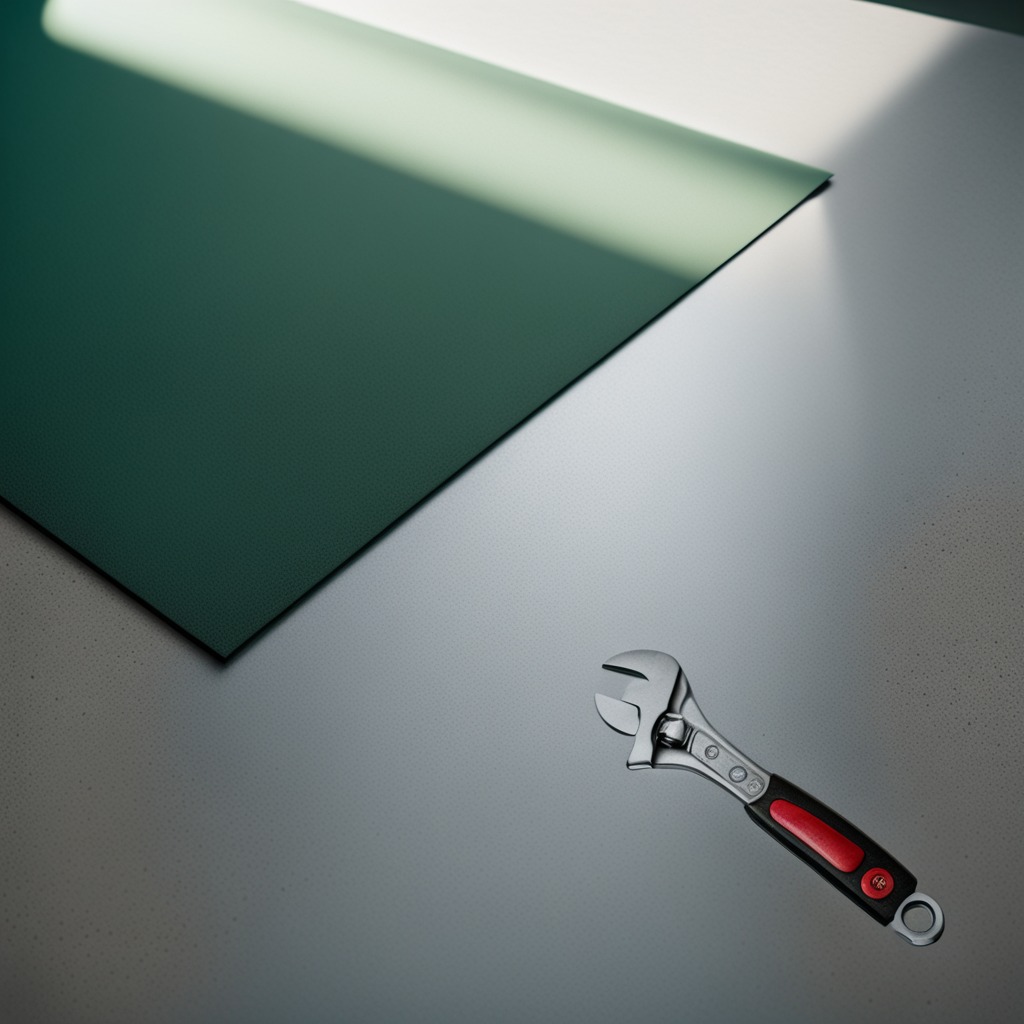
An wrench is lying on the tabletop.